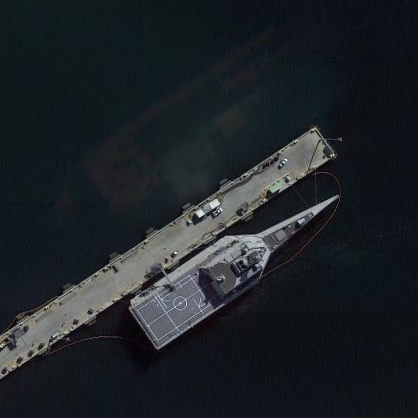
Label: Independence-class_combat_ship